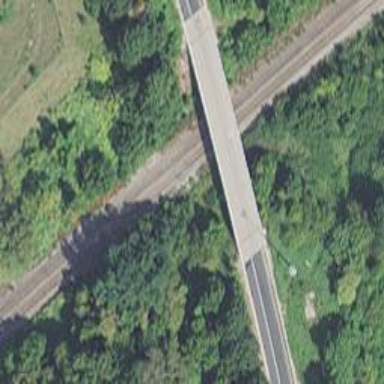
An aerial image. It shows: Bridge with asphalt surface. It is part of motorway link.